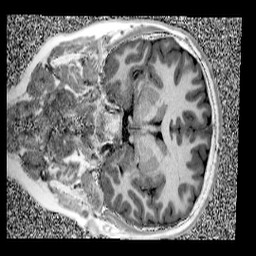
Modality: UNIT1
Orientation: coronal
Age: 12
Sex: male
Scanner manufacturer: siemens
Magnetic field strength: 3 T
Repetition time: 4 s
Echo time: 0.00299 s